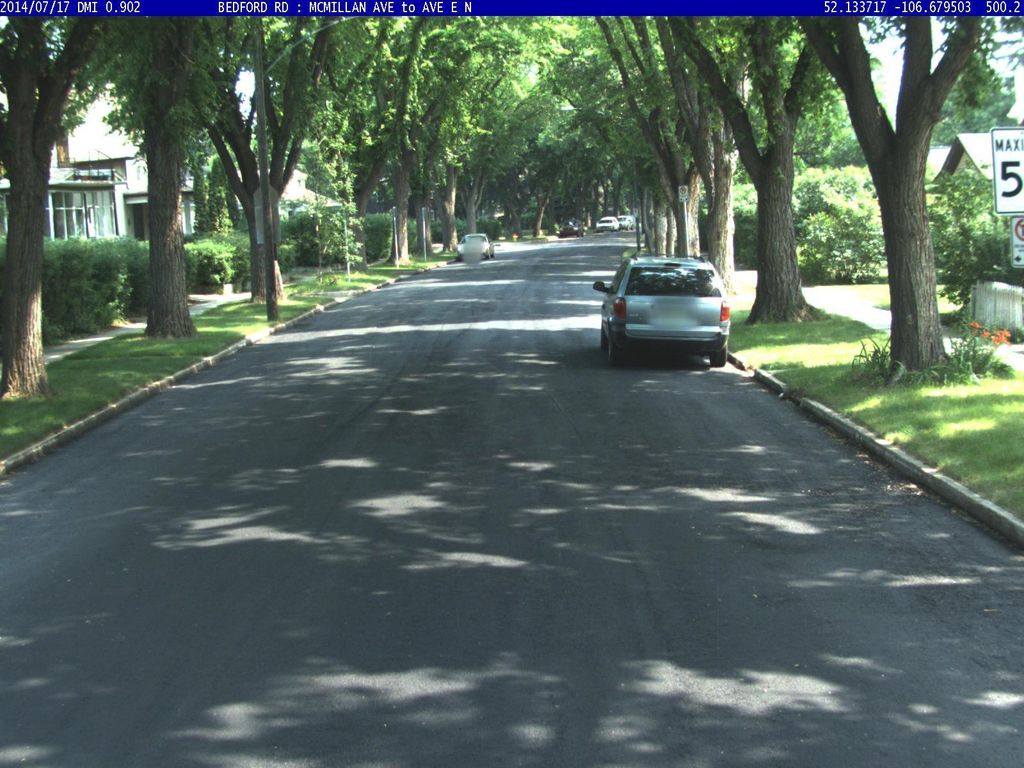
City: saskatoon